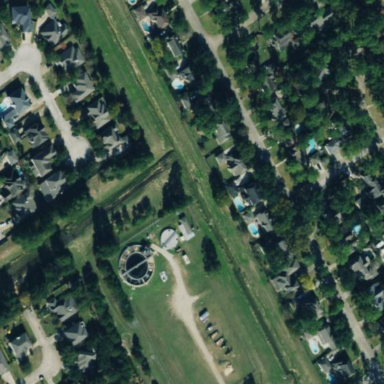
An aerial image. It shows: Fence surrounding water works facility.